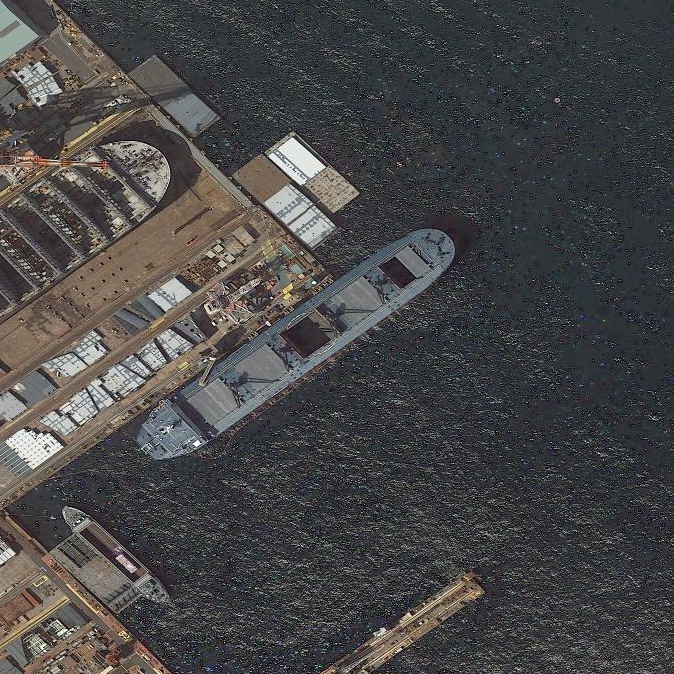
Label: civil